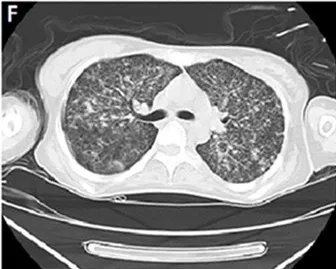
(F) Mother's chest CT image depicting diffuse interlobular and intralobular septal thickening with ground-glass opacities and multiple nodules.
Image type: radiology (ct)